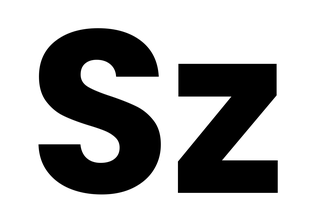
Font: Poppins-Bold